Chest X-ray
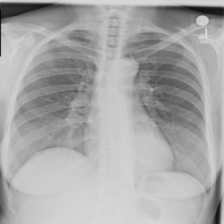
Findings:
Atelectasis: negative
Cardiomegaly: negative
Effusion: negative
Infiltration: negative
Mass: negative
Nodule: negative
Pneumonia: negative
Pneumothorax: negative
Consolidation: negative
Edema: negative
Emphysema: negative
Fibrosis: negative
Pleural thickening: negative
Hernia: negative